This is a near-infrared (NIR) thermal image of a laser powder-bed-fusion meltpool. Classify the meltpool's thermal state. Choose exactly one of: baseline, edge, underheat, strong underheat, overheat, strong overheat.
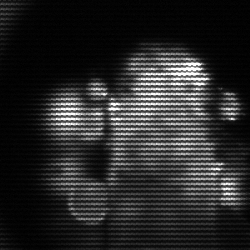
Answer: strong underheat